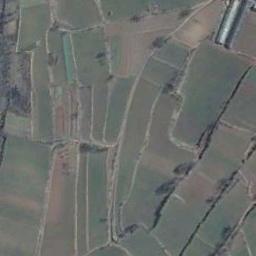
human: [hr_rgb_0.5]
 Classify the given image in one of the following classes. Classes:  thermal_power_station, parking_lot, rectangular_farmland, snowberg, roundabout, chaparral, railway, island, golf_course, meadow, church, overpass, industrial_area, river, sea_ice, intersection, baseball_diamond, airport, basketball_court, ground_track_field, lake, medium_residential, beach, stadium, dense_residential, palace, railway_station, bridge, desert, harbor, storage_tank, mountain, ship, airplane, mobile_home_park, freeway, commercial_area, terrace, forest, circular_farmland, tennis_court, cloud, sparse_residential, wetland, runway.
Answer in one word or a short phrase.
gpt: terrace